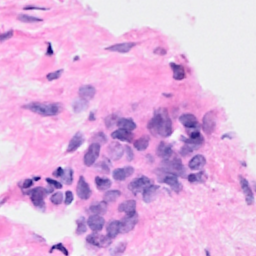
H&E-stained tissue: Breast